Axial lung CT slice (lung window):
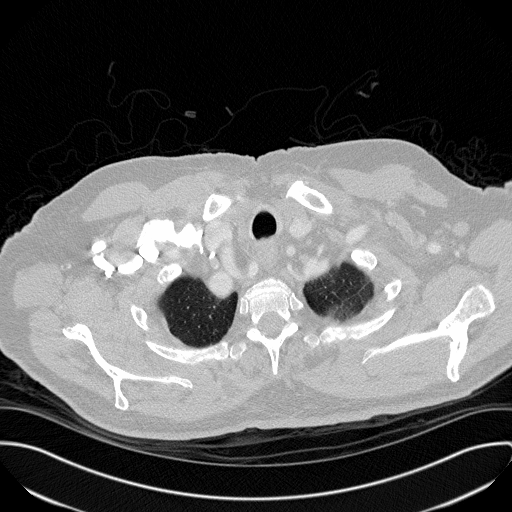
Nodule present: no